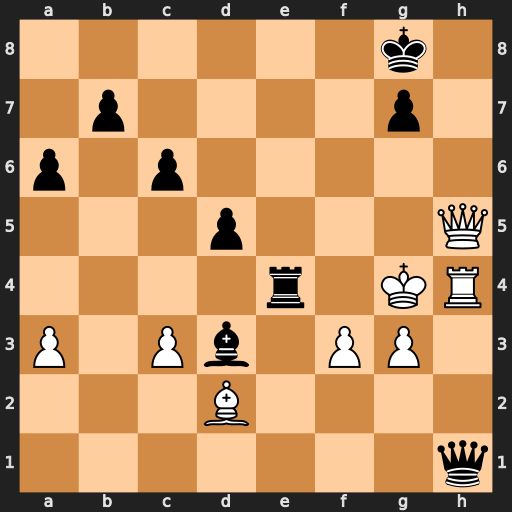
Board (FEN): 6k1/1p4p1/p1p5/3p3Q/4r1KR/P1Pb1PP1/3B4/7q
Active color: w
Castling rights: -
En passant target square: -
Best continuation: Bf4 Qxf3+ Kxf3